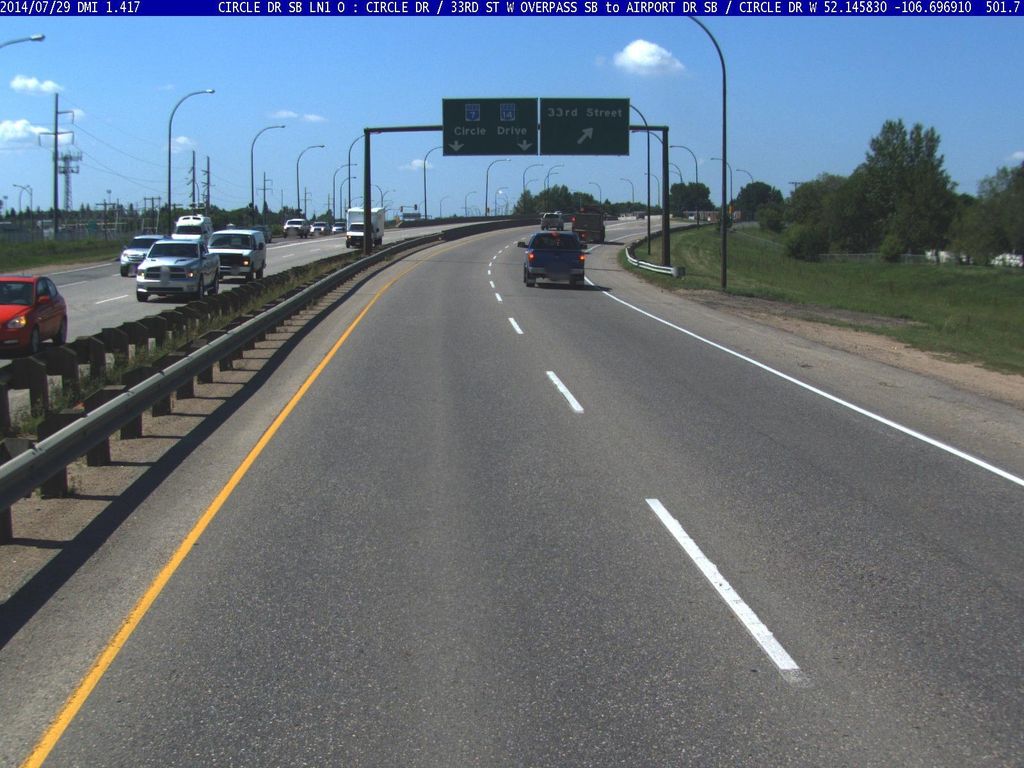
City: saskatoon